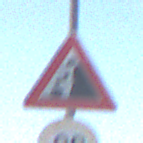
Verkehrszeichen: SteinschlagRechts
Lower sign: Geschwindigkeit20
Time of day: SunriseSunset
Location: Outdoor (RoadRail)
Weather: PartlyCloudy
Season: NotSpecified
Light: Natural